Field crop: maize
Growth stage: 2
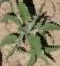
Species: atriplex